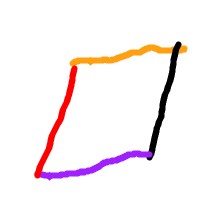
Shape: parallelogram